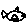
Label: fish